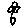
Label: flower